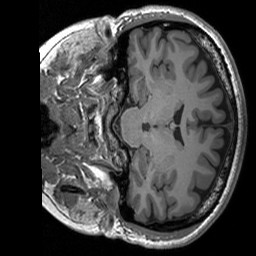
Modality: T1w
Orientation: coronal
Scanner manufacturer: siemens
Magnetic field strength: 3 T
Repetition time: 1.76 s
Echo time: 0.0022 s